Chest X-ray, PA view. Patient: 57 years old, sex F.
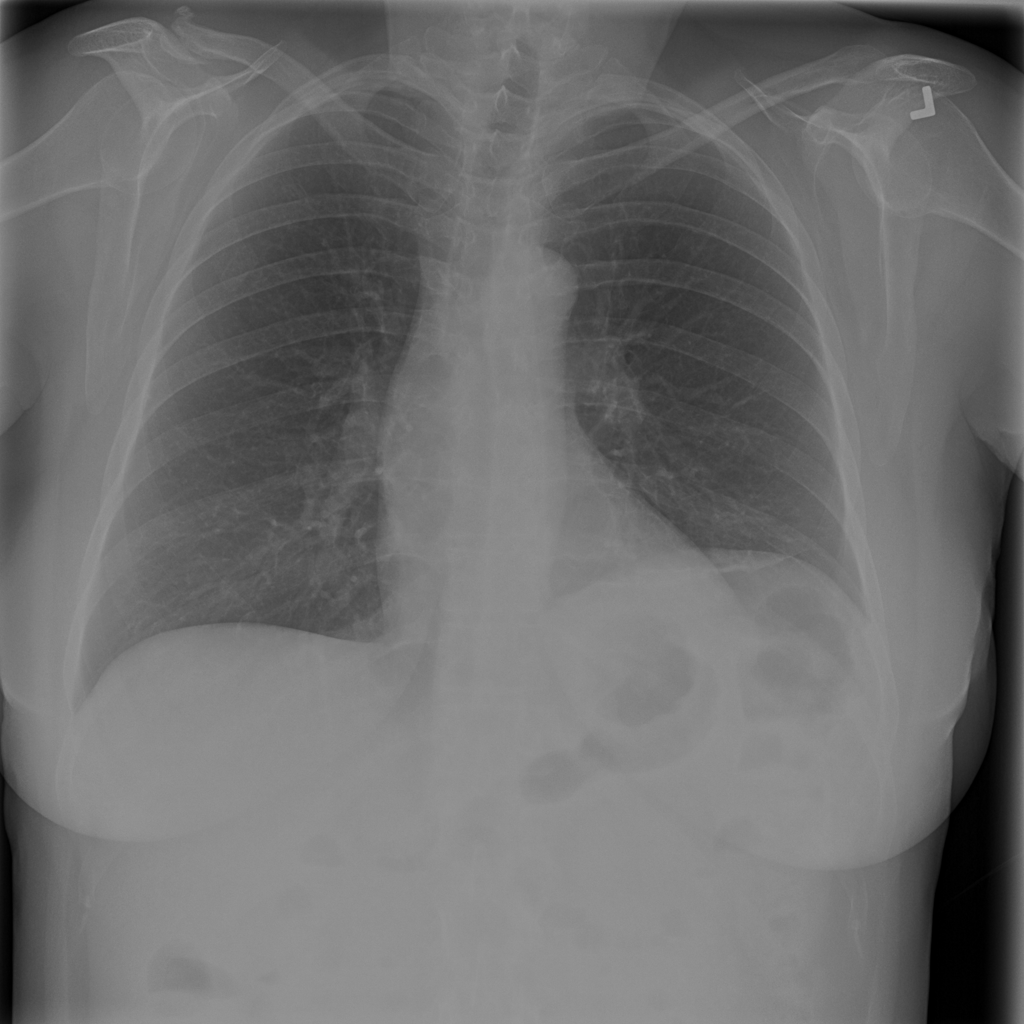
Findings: No Finding